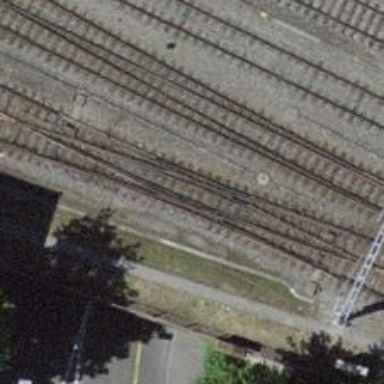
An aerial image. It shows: Electrified rail siding with contact line.